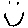
Label: smiley face